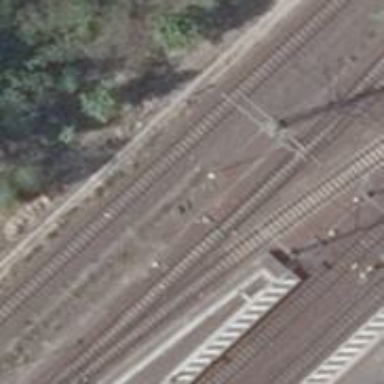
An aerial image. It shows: Railway switch.